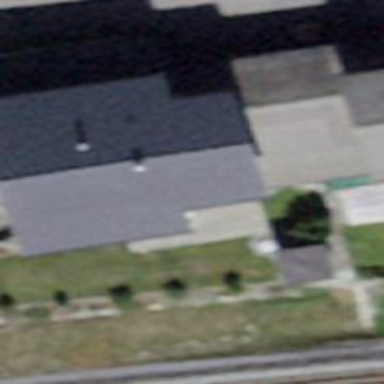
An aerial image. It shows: Residential building with gabled roof.